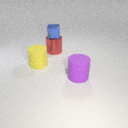
large red metal cylinder below small blue metal cube